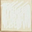
Piece: xx